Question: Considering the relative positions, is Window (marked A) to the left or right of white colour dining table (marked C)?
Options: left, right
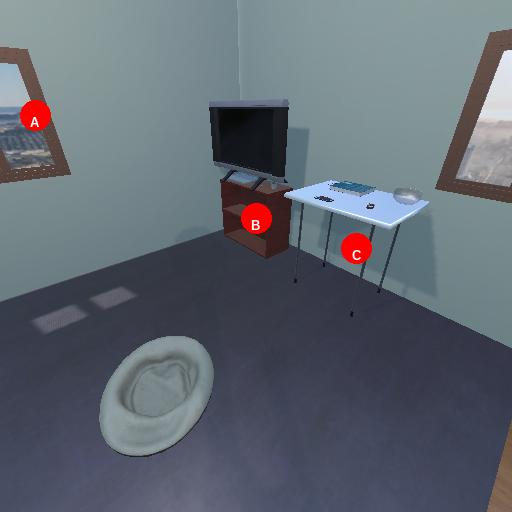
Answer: left